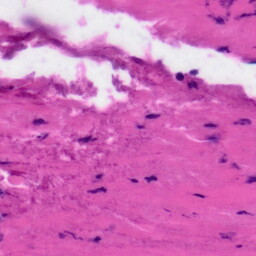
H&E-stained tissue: Tonsil